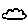
Label: cloud